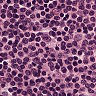
Metastatic tissue present: no